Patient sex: F
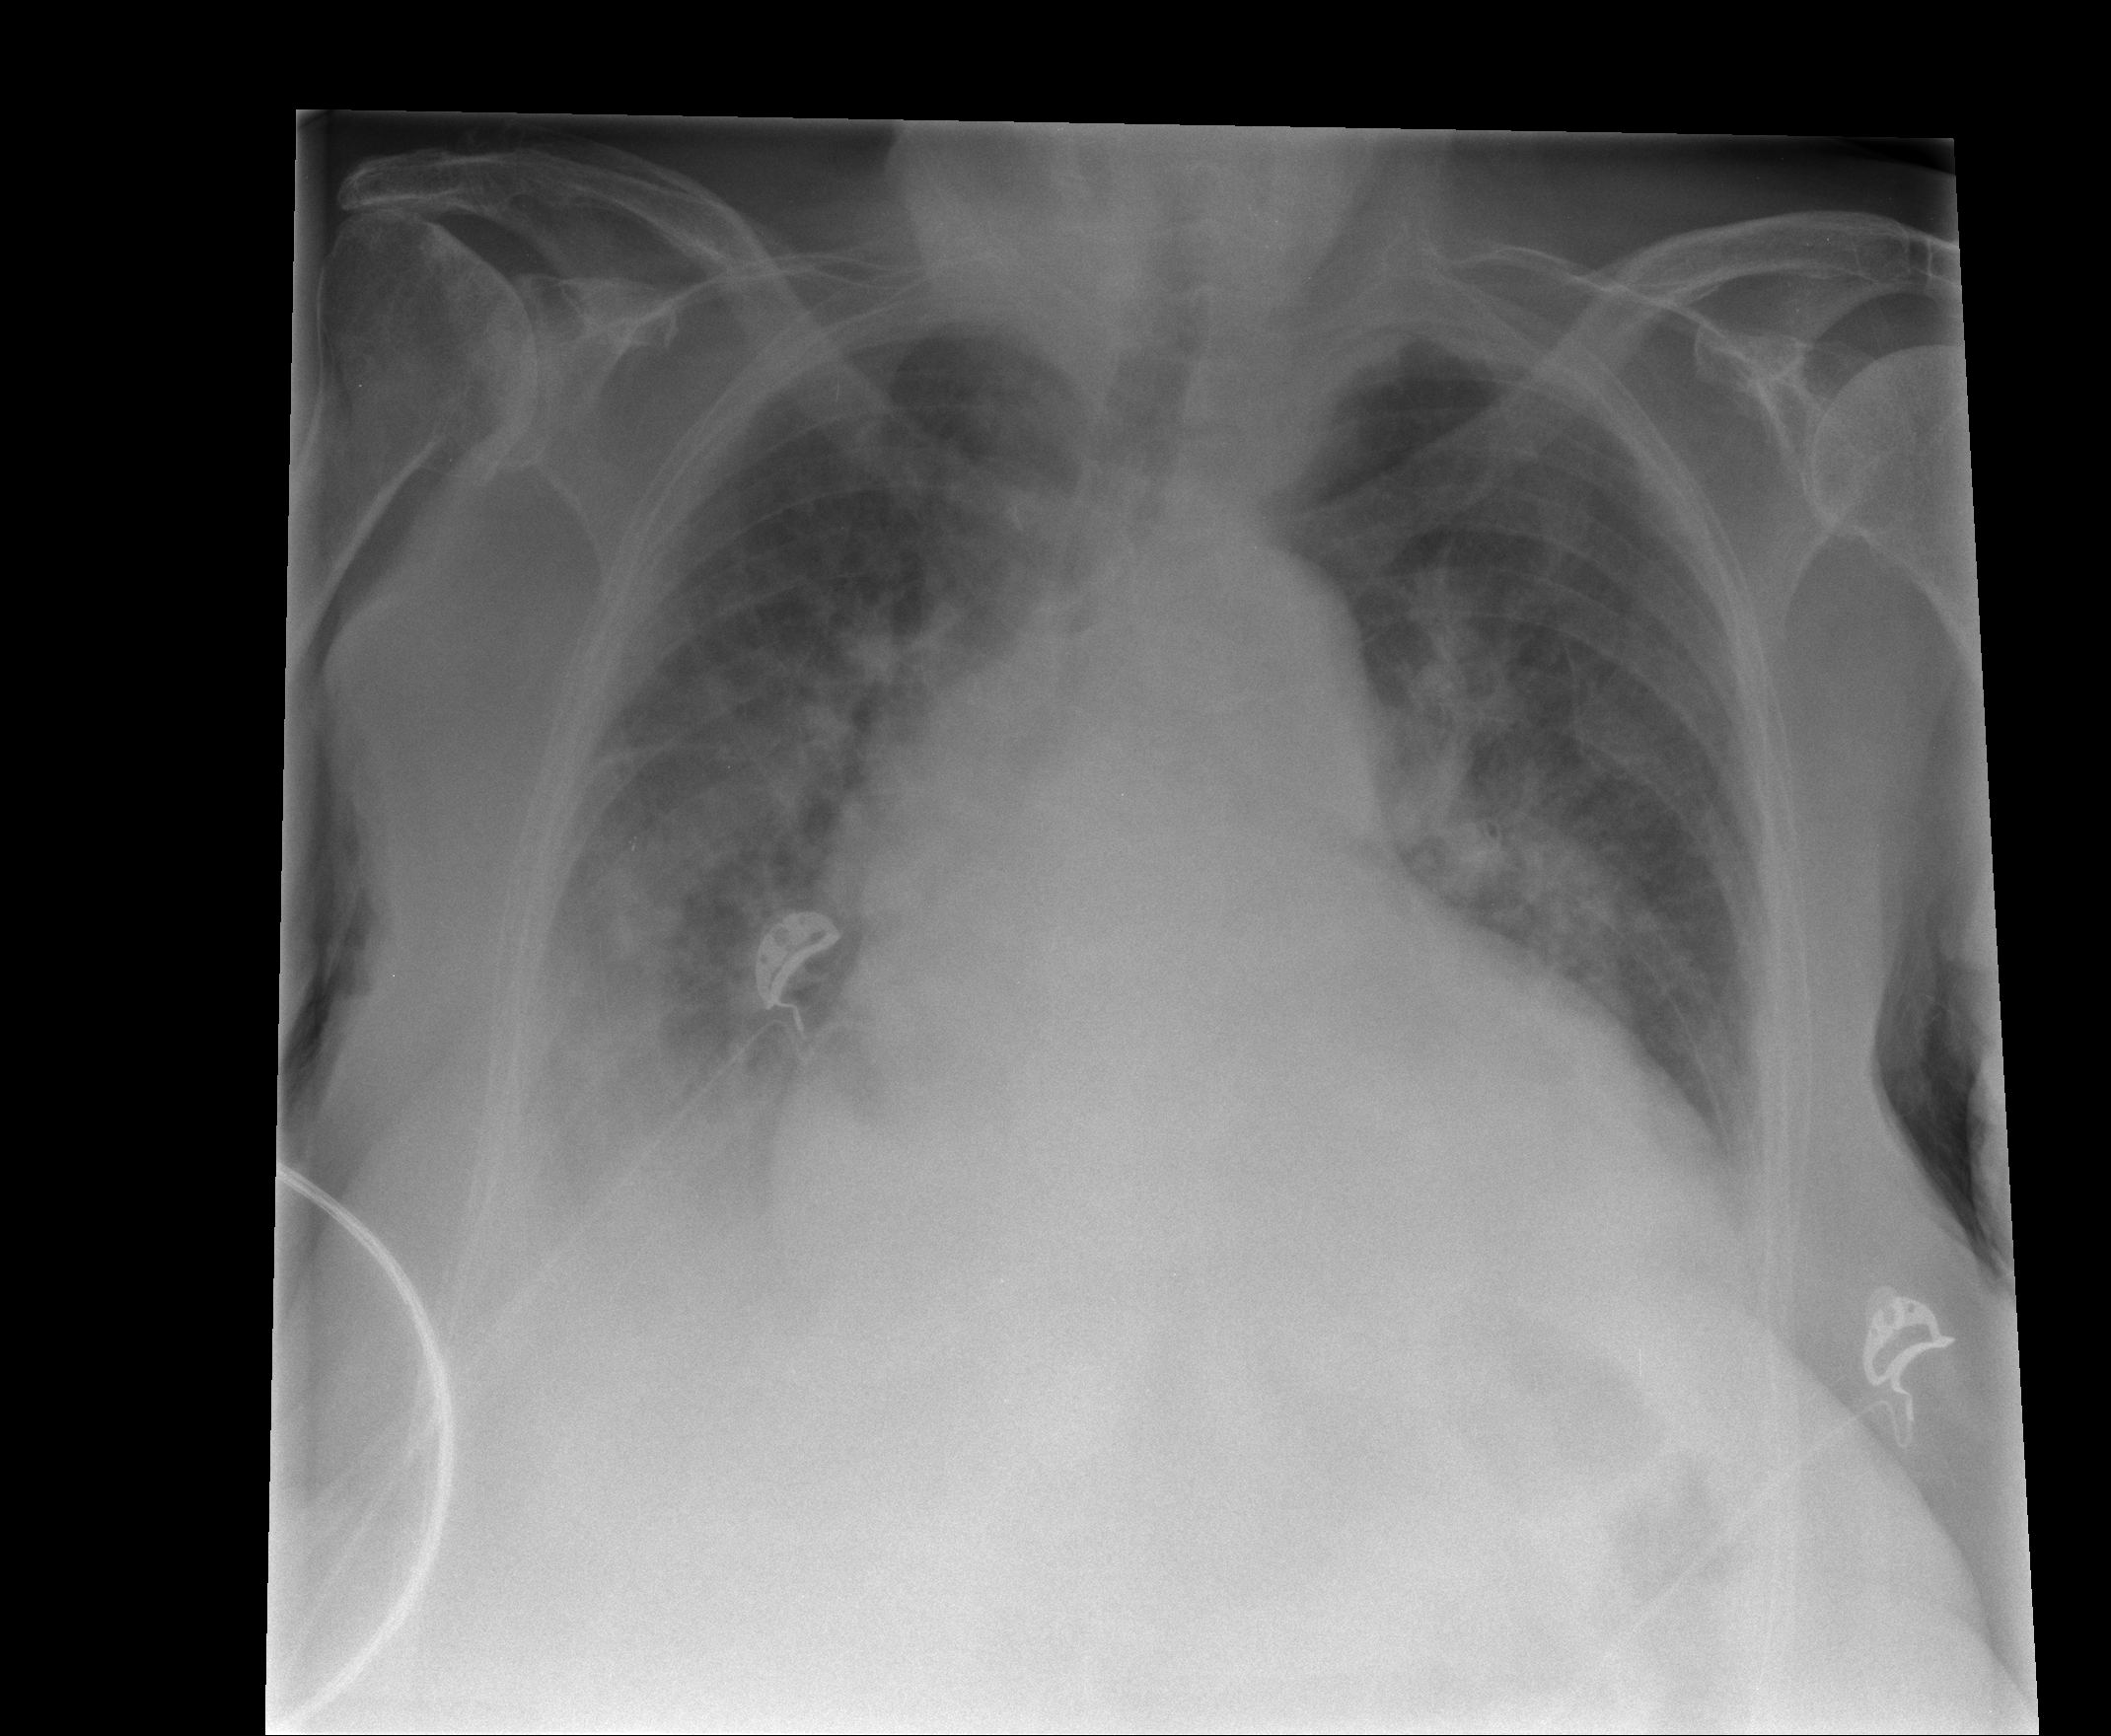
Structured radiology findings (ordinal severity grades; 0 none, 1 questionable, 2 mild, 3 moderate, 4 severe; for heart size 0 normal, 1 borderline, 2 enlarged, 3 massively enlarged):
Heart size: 2
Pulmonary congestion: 3
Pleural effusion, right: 2
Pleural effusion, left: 2
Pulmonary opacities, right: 0
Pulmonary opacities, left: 0
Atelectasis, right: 2
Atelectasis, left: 0